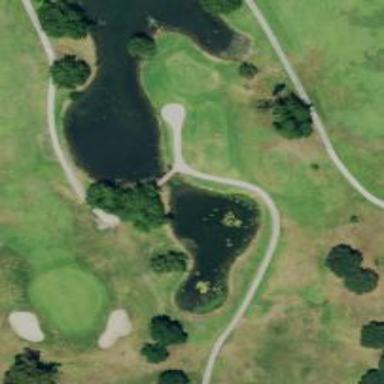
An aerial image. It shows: Path for both road and golf.